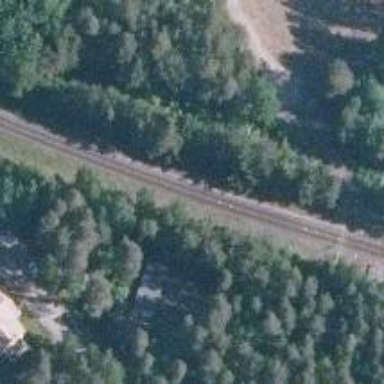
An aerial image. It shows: Railway track.